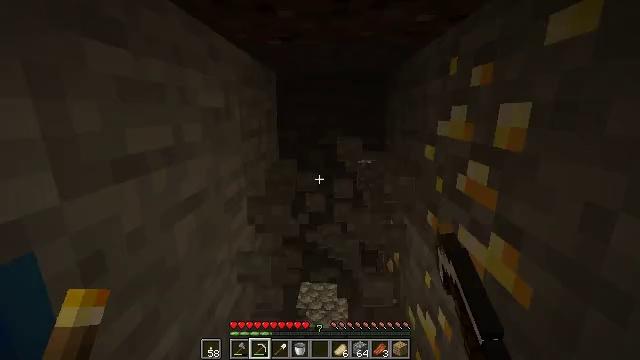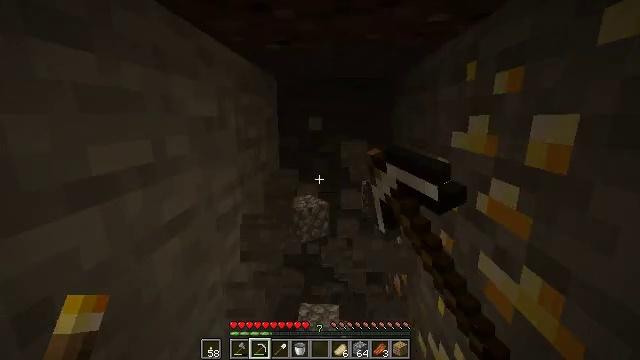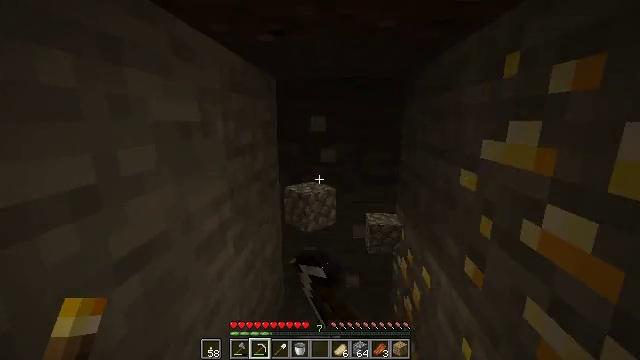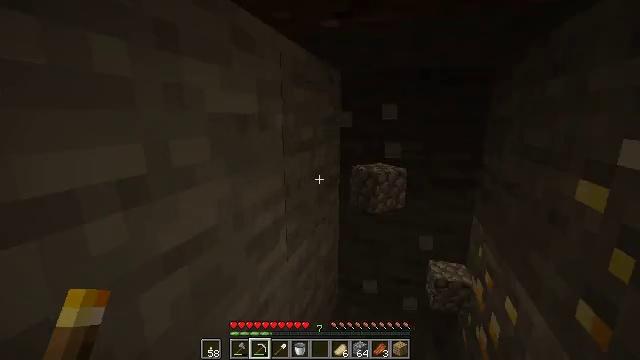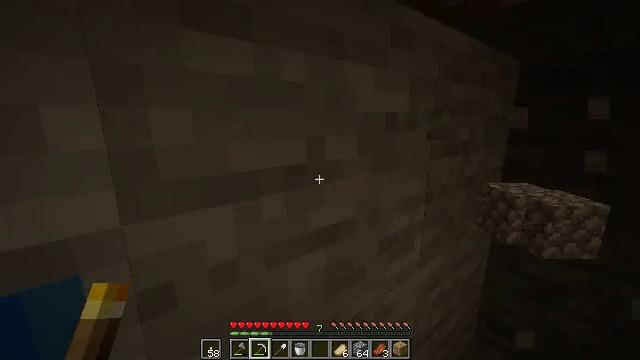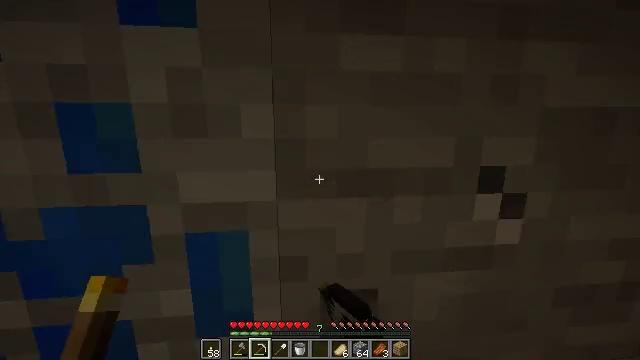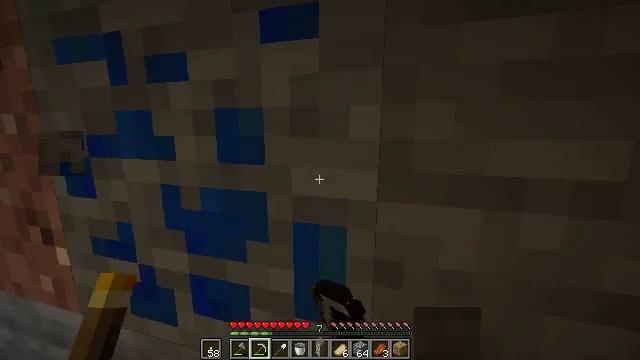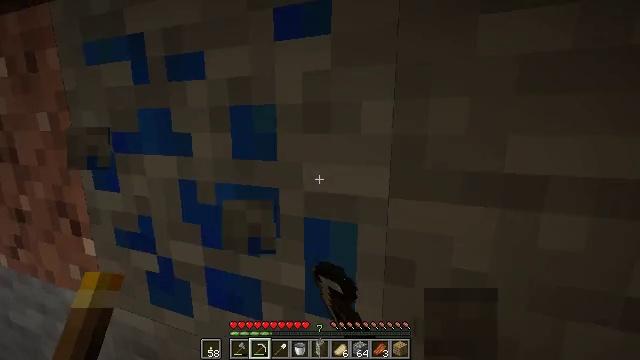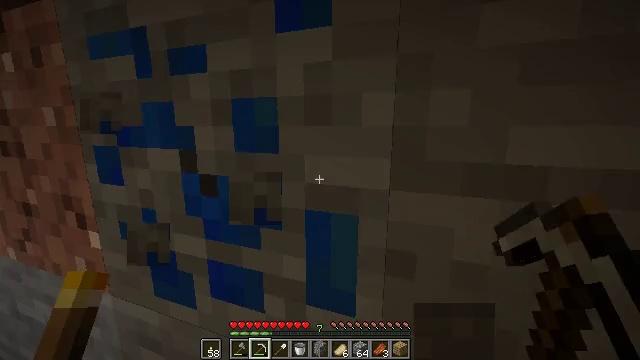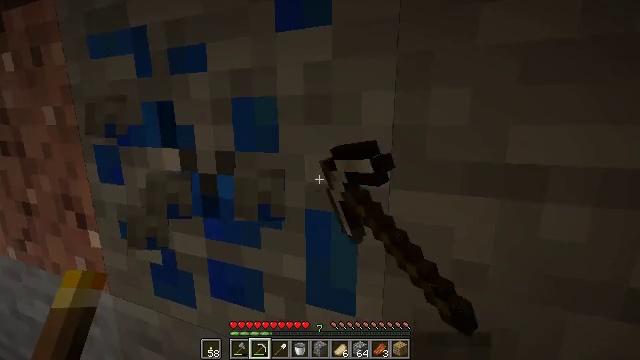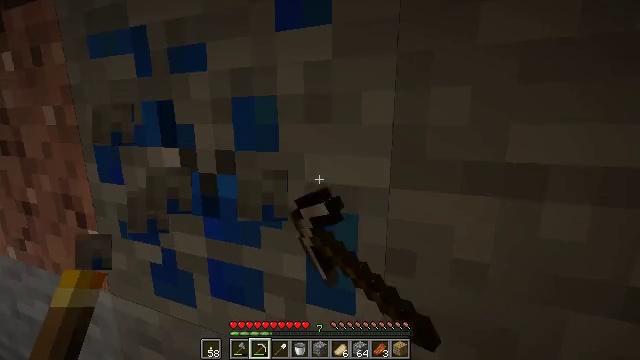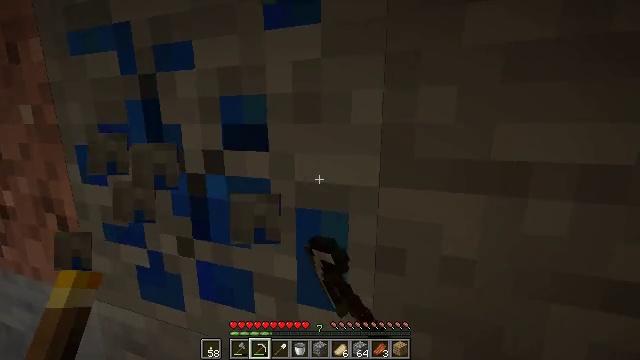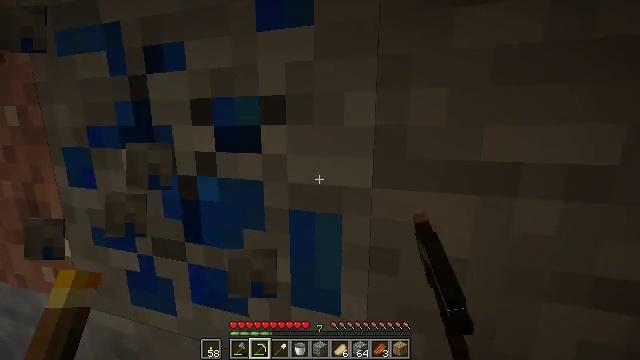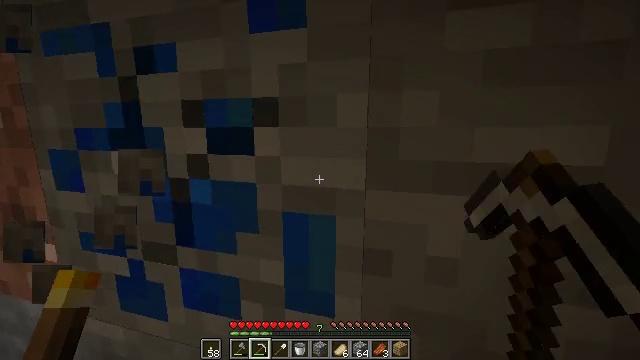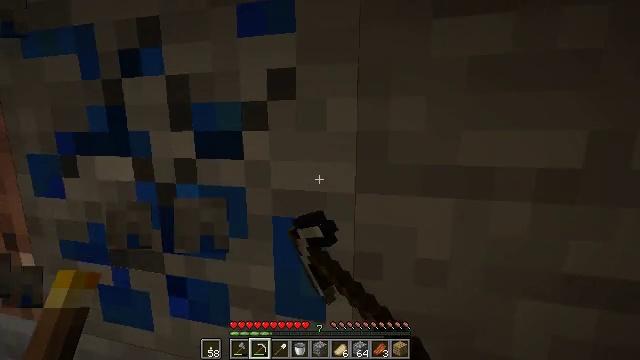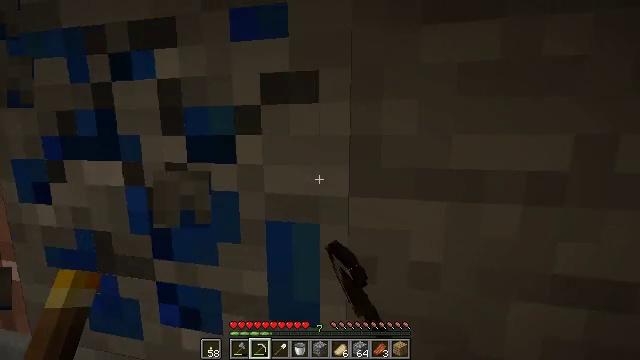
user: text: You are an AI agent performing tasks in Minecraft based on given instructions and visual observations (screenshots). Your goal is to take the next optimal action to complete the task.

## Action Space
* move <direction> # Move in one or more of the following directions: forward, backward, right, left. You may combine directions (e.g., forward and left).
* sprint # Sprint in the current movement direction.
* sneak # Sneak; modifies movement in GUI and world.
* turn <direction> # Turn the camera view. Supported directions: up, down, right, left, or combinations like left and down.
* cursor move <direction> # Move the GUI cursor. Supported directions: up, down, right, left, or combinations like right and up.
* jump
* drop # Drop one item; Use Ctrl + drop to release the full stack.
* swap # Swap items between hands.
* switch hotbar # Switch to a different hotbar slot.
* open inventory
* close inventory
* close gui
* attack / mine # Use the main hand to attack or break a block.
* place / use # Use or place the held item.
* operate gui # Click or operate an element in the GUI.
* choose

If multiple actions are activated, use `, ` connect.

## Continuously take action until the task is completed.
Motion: motion action
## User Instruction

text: Find and gather lapis ore blocks.
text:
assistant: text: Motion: move forward, turn up, attack / mine
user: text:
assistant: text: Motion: attack / mine
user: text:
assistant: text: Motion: turn left, attack / mine
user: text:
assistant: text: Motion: turn left, attack / mine
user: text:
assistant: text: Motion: turn left and up, attack / mine
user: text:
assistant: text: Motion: turn left, attack / mine
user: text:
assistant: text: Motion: turn left, attack / mine
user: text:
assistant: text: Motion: attack / mine
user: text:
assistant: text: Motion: attack / mine
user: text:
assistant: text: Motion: attack / mine
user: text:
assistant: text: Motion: turn right, attack / mine
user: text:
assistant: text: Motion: turn right, attack / mine
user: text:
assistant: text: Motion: turn right, attack / mine
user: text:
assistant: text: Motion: turn right, attack / mine
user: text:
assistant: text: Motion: turn right, attack / mine
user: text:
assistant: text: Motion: move forward, attack / mine
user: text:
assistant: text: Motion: move forward and move left, turn right, attack / mine
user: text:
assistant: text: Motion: move forward and move left, turn right, attack / mine
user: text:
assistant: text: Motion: move forward and move left, turn right, attack / mine
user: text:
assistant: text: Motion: move forward, turn right, attack / mine
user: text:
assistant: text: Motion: turn right, attack / mine
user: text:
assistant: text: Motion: turn right, attack / mine
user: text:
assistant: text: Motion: attack / mine
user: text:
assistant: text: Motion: attack / mine
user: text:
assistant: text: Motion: turn right, attack / mine
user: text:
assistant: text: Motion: attack / mine